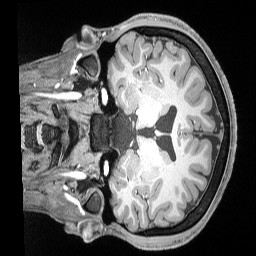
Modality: T1w
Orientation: coronal
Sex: male
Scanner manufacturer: siemens
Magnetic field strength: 3 T
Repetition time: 2.53 s
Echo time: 0.00169 s